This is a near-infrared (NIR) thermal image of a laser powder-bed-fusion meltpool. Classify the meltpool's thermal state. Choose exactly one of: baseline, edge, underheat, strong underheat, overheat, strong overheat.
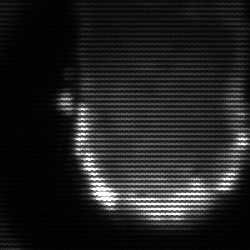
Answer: baseline